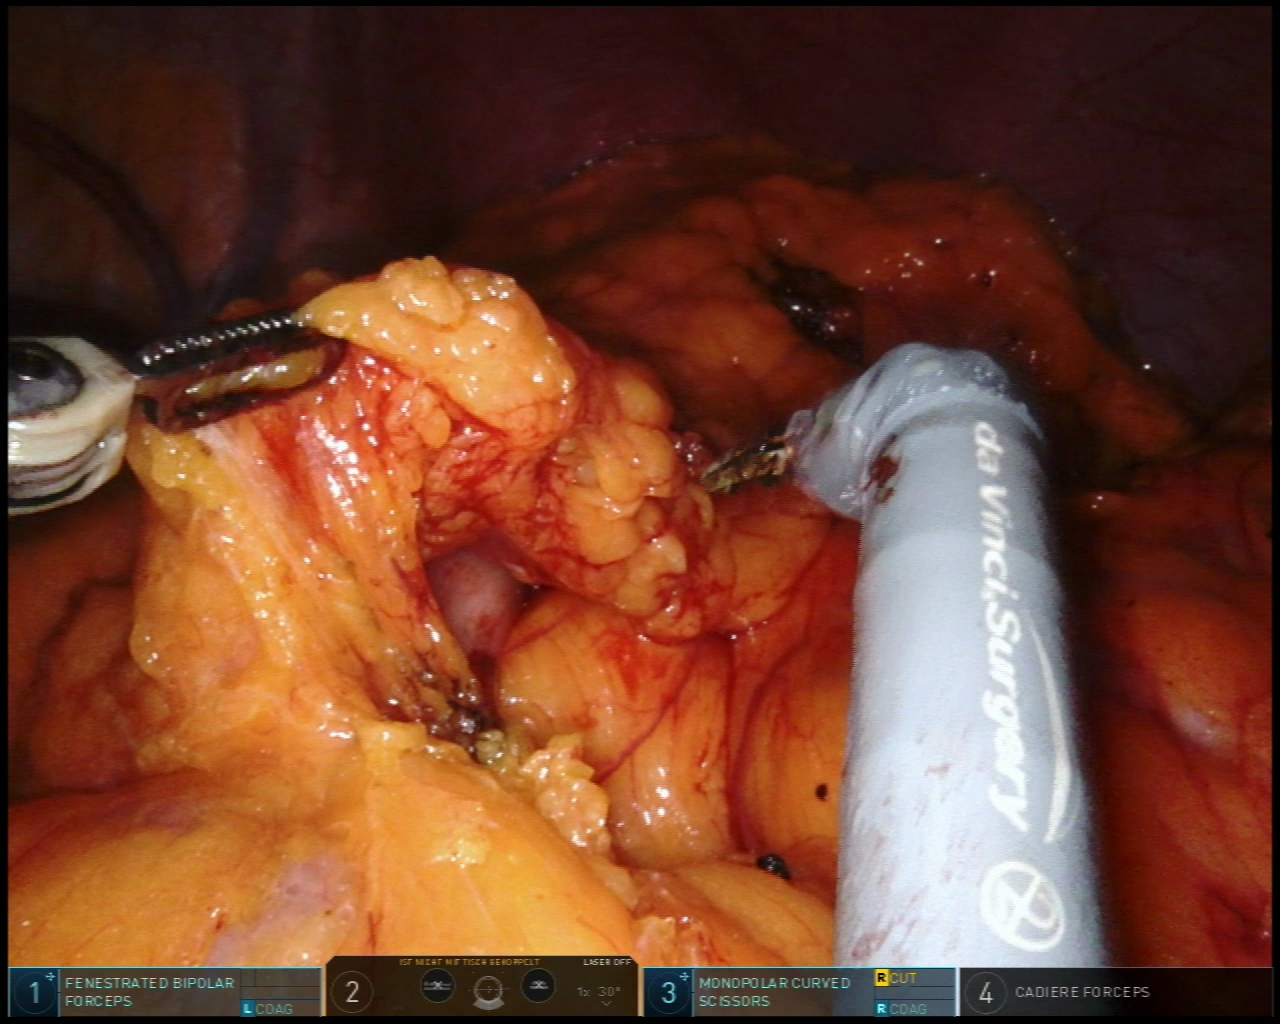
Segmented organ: liver
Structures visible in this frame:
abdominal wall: yes
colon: yes
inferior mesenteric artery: no
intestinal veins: no
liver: no
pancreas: no
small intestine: no
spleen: no
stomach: yes
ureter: no
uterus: no
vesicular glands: no